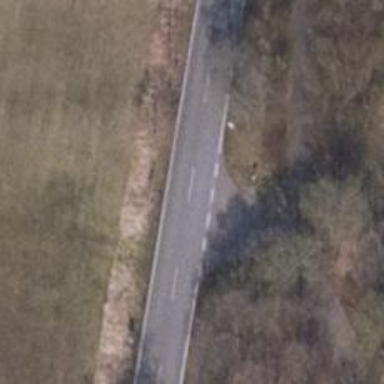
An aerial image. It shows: Secondary road with asphalt surface.